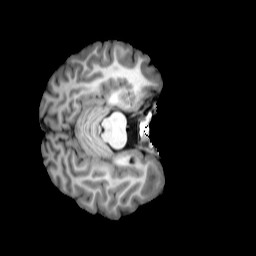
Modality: T1w
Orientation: axial
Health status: ill
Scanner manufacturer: siemens
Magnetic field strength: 3 T
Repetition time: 2 s
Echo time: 0.00303 s